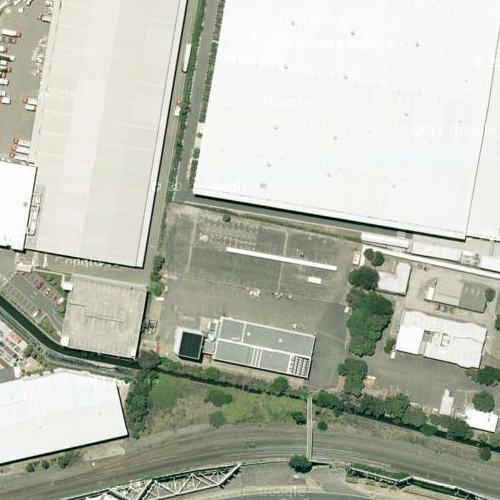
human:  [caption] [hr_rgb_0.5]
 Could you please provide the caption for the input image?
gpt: There are some road with green plants on the roadside pass through the industrial area .

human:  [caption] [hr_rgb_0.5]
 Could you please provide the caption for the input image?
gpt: An industrial area with some white buildings densely arranged while some roads goes though .

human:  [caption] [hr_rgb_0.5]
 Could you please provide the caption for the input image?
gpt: An industrial area with some white buildings densely arranged while some roads go through .

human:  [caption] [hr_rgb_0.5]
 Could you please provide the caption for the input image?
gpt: Some roads with plants on the roadside pass through the industrial area .

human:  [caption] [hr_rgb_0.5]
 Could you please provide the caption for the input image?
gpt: An industrial area with some white buildings while some roads goes through this area .